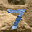
Label: 7